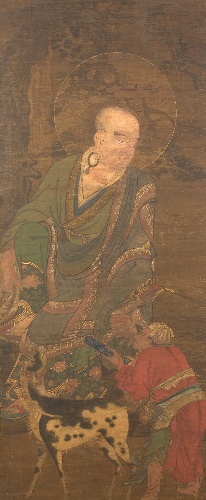
Title: 羅漢図|Rakan
Artist: Unidentified artist
Date: 15th–16th century
Object type: Hanging scroll
Classification: Paintings
Medium: Hanging scroll; ink, color, gold, and cut gold on silk
Culture: Japan
Period: Muromachi period (1336–1573)
Dimensions: Image: 36 1/4 × 14 7/8 in. (92.1 × 37.8 cm)
Overall with mounting: 70 3/8 × 22 in. (178.8 × 55.9 cm)
Overall with knobs: 70 3/8 × 24 in. (178.8 × 61 cm)
Department: Asian Art
Credit line: Gift of Robert Lehman, 1948
Accession year: 1948
Repository: Metropolitan Museum of Art, New York, NY
Tags: Animals|Men